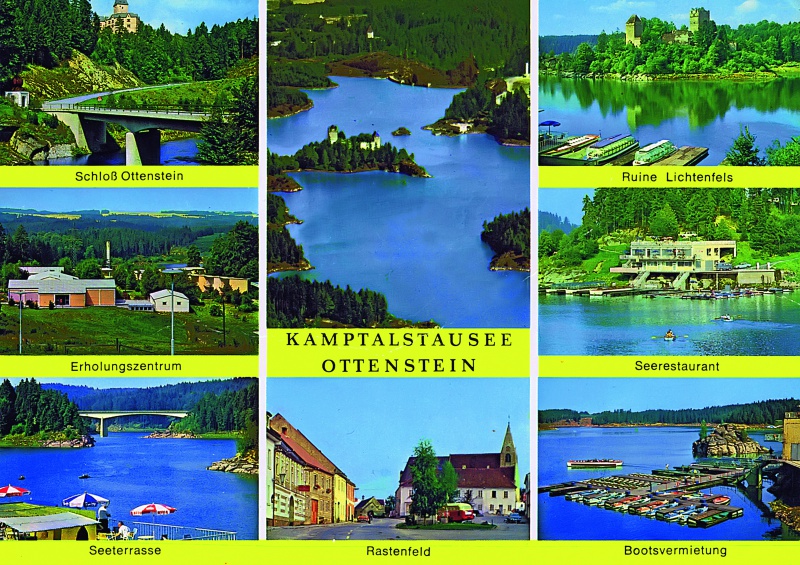
Institution: Gemeindearchiv Rastenfeld
Schlagwörter: baum, berg, blau, felsen, meer, wasser, baden, fluss, grün, landschaft, see, stadt, eis, gebäude, haus, schloss, sonnenschirm, weg, geschichte, häuser, brücke, gewässer, kirche, sonne, insel, tal, wald, boot, boote, kindheit, terrasse, schiff, schrift, sommer, berge, dorf, ausflug, romantik, strom, essen, hotel, langeweile, ruderboot, rudern, ruine, burg, heimat, wandern, seen, schwimmen, urlaub, restaurant, tauchen, ruinen, ferien, fahrrad, karte, hunger, postkarte, miniatur, schlösser, fische, spass, bootsfahrt, rhein, tourismus, erholung, kur, kultur, bootfahren, stausee, donau, kurort, sonnenbrand, siebziger jahre, aufgestaut, sehenswürdigkeiten, frsiche, lichtenfels, anlagestelle, bananensplit, ottenstein, rastenfeld, augenkrebs, bootsverleih, eis essen, spazierngehen, seeterasse, waldviertel, inseäl, burggespenster, ausflugsziele, gebrochene idylle, nicht urlaub, seerestaurant, bootsvermietung, schloss ottenstein, mensch und natur, eerholungszentrum, kamptalstausee, ruine lichtenfels, gelb baum, haus hafen, sehenswürdikeit, erholungszentrum